Question: When I go to some links, this window is displayed. How to disable it?

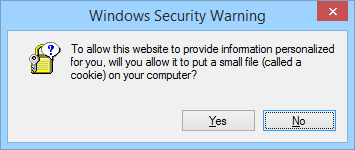
Answer: This is because your IE security and/or privacy settings are very strict.
Most web sites attempt to install a cookie onto your hard drive when you visit them, but if your security settings are too strict then the browser (IE specifically) will warn you before allowing this to happen.
Check out the Internet Explorer setting in Tools > Internet Options > [Security/Privacy tabs] and adjust them accordingly.
Note that this being a security-oriented there is nothing you can do AFAIK to circumvent this (otherwise, malicious websites would take over the internet...). Be also aware that if a Domain is involved, policies might be enforced which not allow security settings to be relaxed.